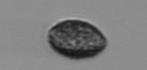
Label: Pseudochattonella_farcimen